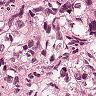
Metastatic tissue present: yes